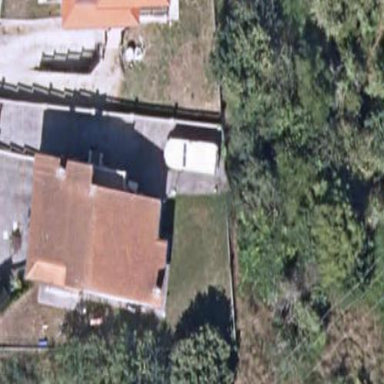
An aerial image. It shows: Simple and straightforward house.